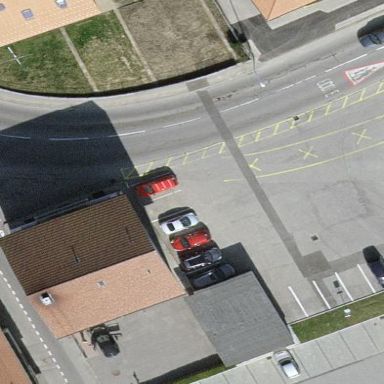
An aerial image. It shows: Street side parking area.